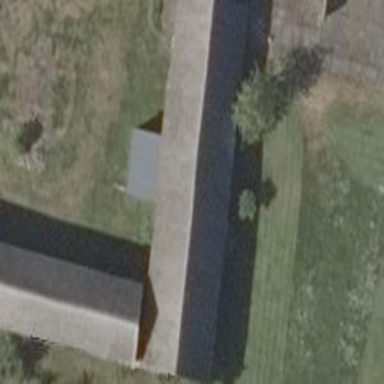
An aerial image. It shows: Building with gabled roof oriented along and colored grey.